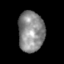
Tissue: skin
Cell type: Myeloid cells
Senescence score: 0.2832
Nuclear area (px): 1028
Mean DAPI intensity: 138.769